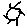
Label: sun